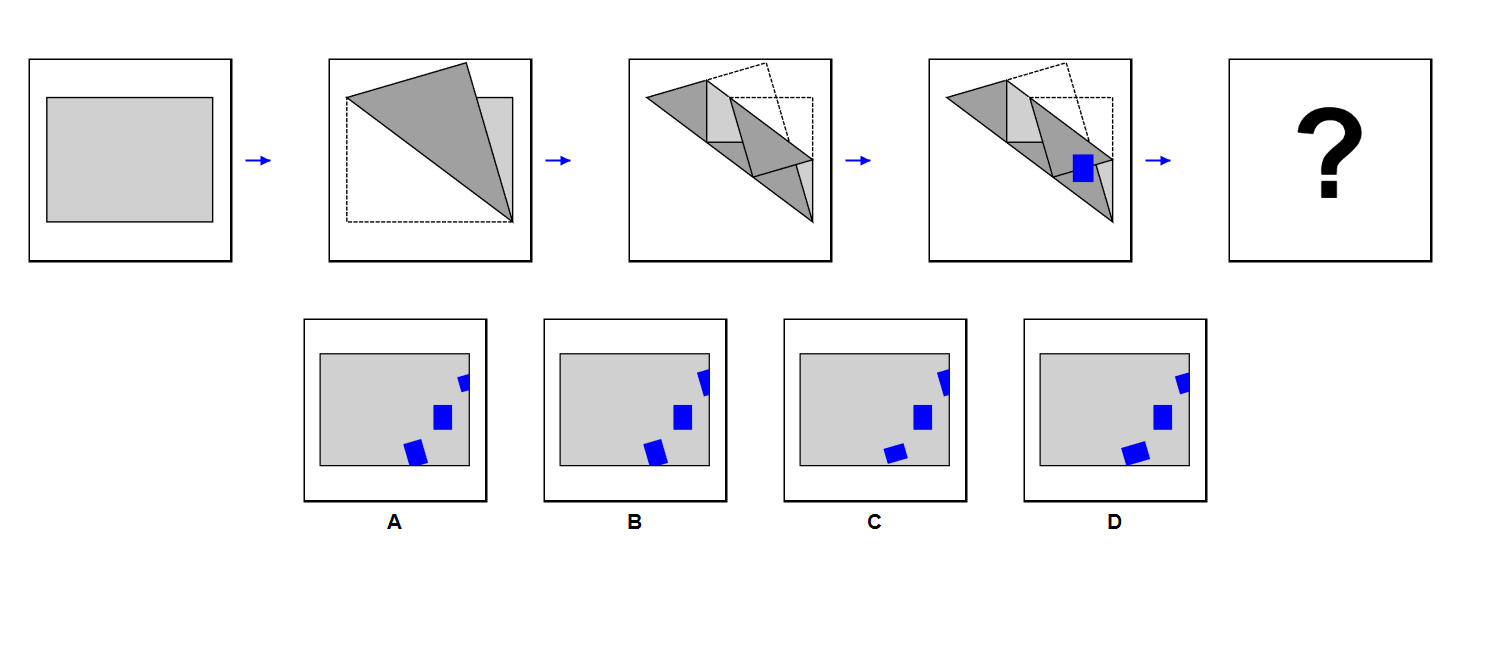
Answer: D